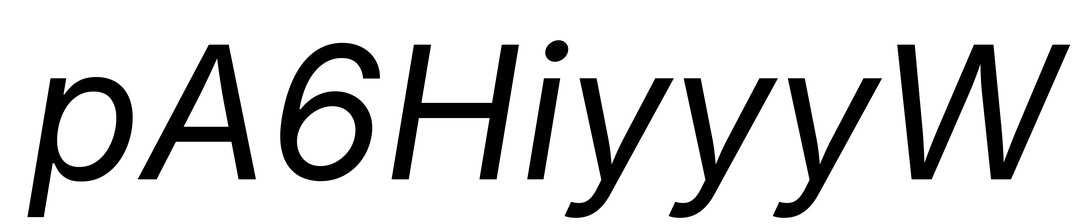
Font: Inter-Italic_Italic